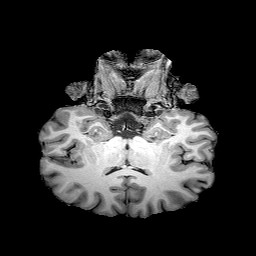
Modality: T1w
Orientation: sagittal
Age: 35
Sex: male
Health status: healthy